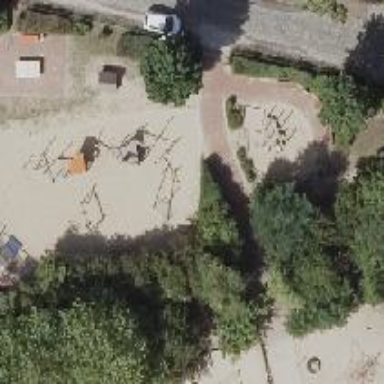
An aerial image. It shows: Playground featuring climbing frame.